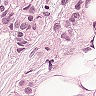
Metastatic tissue present: yes